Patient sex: M
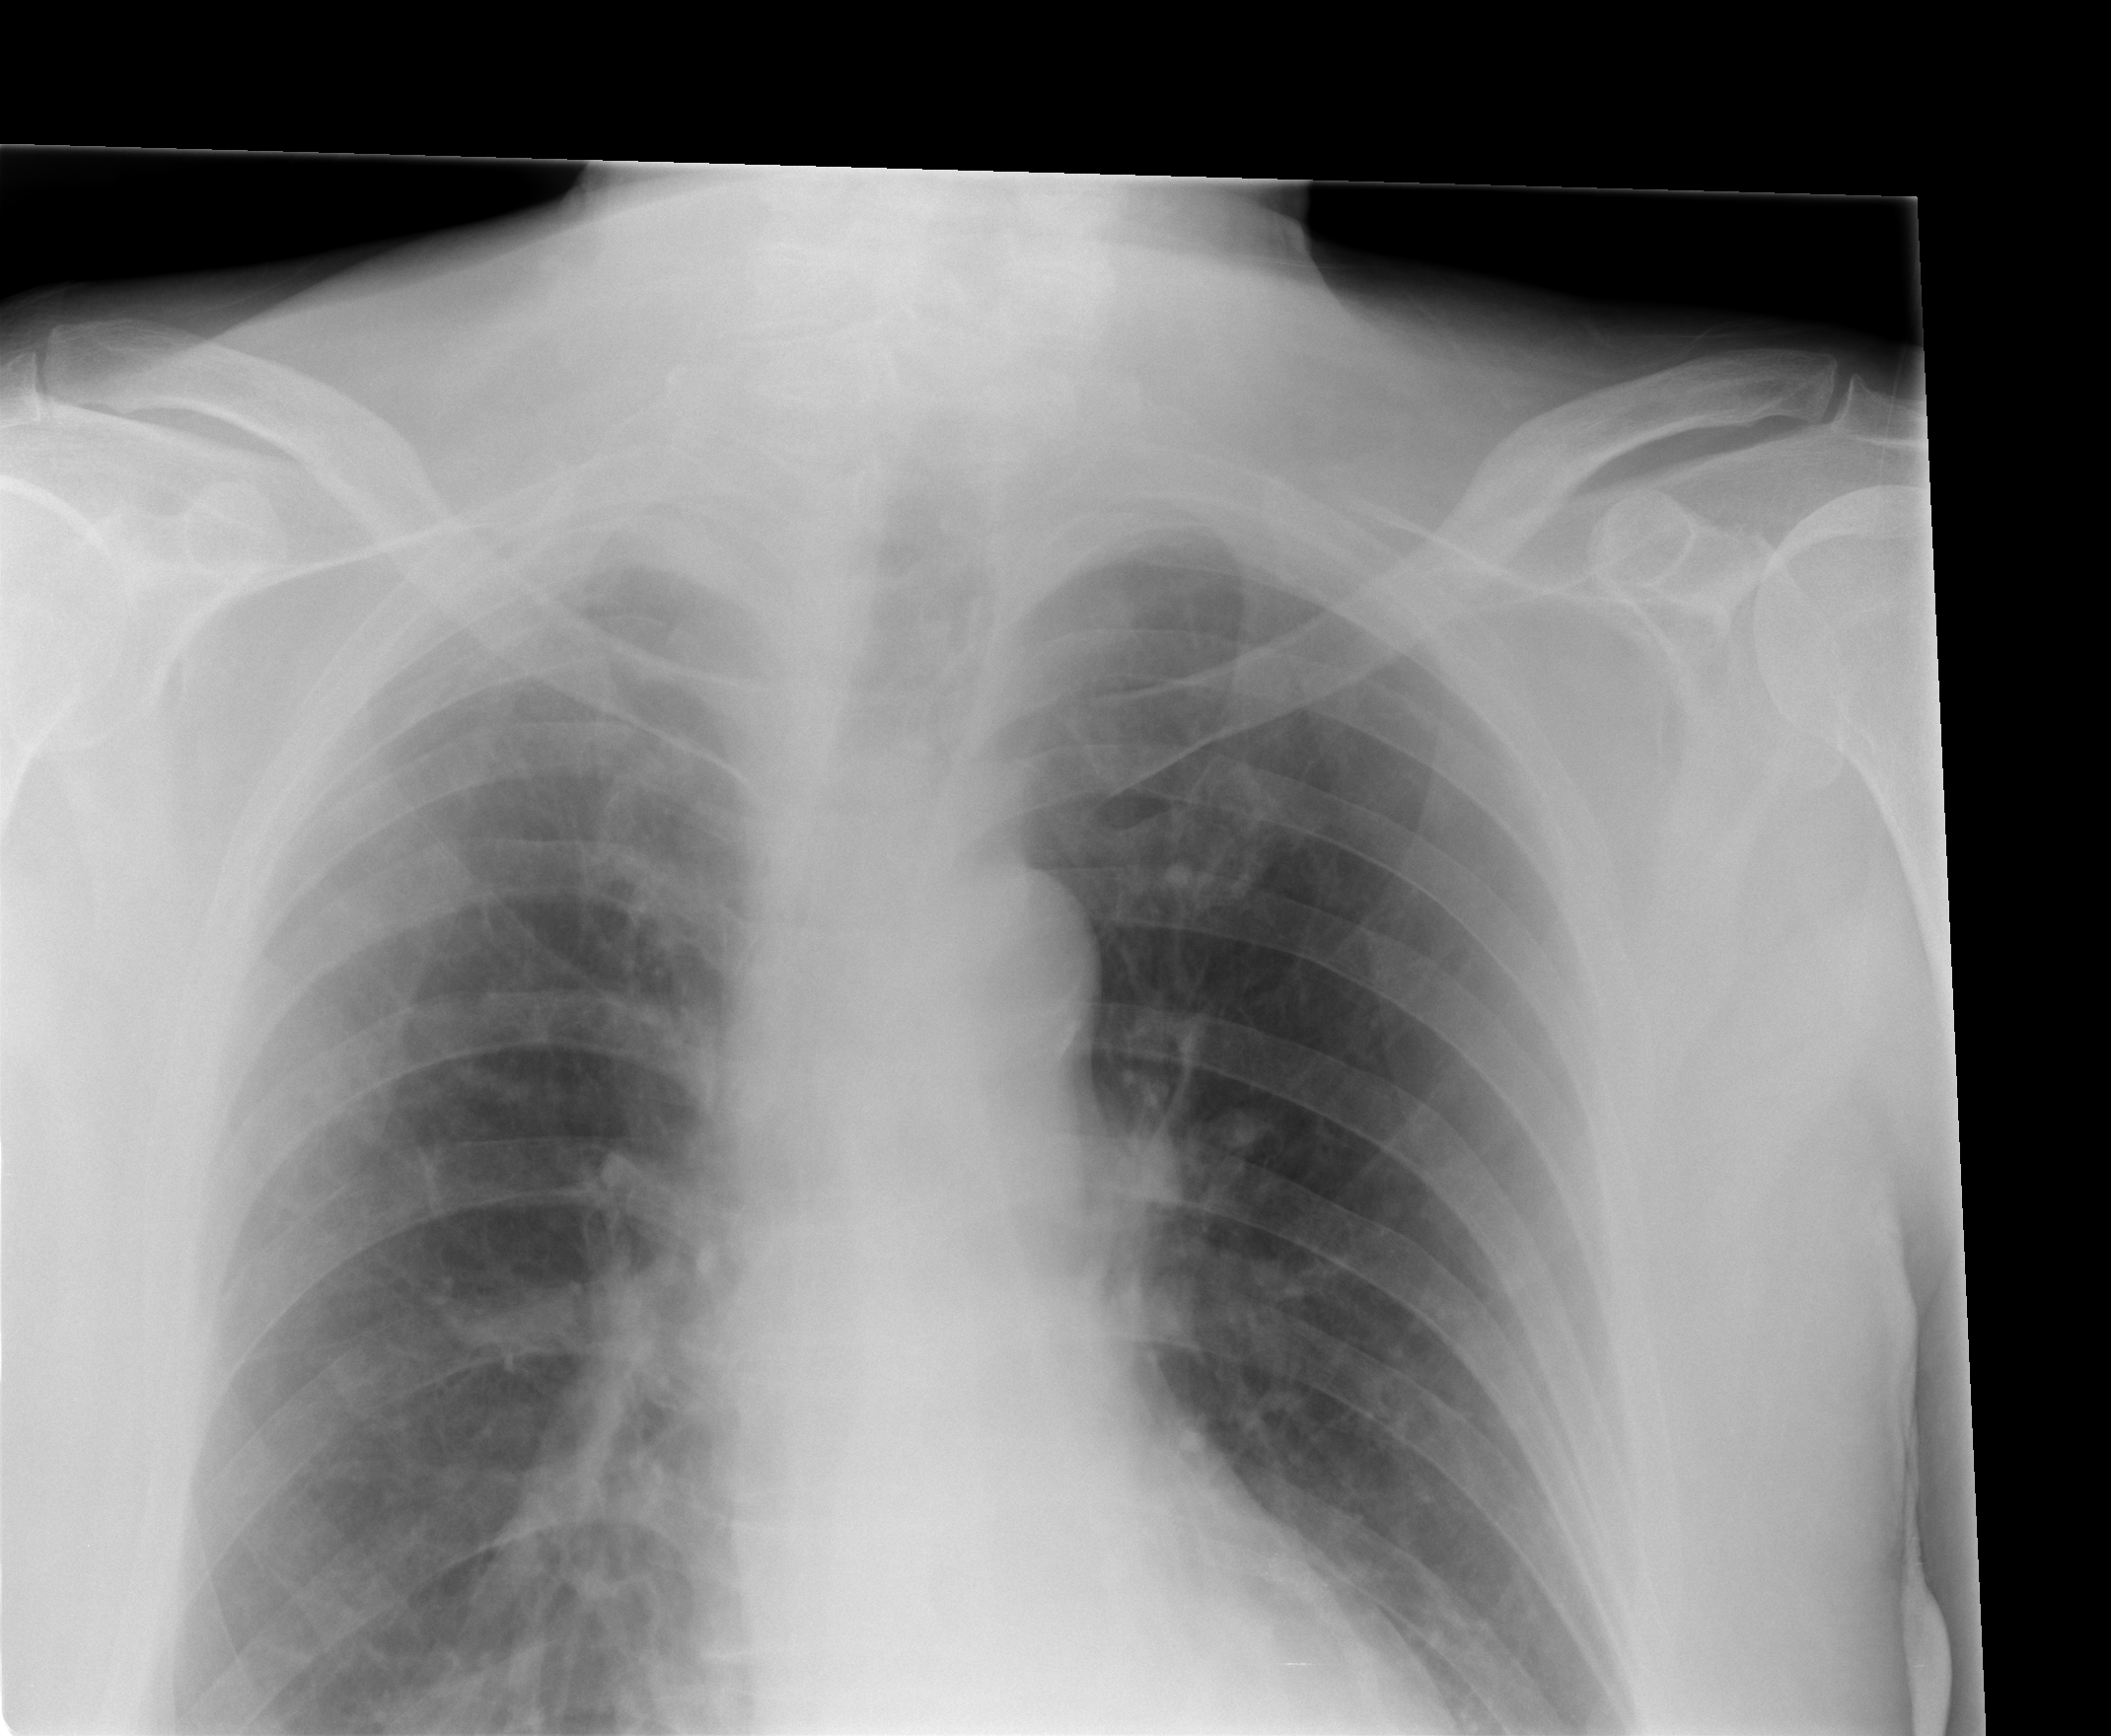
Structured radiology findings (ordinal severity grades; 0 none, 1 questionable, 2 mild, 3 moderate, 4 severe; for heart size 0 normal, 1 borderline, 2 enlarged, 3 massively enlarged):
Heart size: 0
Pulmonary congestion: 1
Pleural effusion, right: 0
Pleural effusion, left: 0
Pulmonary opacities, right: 0
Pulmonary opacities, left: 0
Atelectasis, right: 0
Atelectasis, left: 0